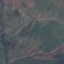
Label: HerbaceousVegetation